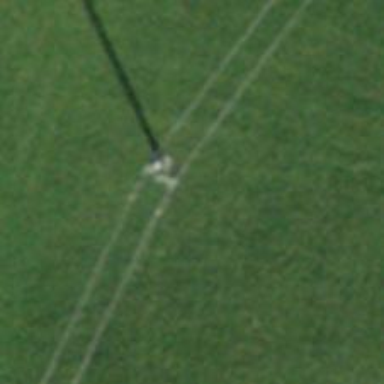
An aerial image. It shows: Power line in the image.